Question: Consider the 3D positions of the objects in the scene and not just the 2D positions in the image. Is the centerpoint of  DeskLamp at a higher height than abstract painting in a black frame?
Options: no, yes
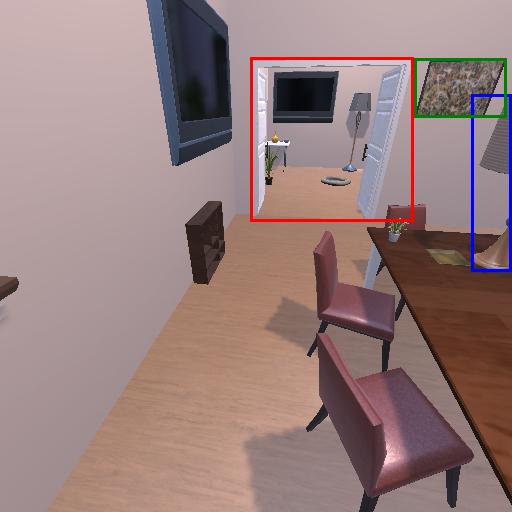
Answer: no